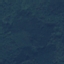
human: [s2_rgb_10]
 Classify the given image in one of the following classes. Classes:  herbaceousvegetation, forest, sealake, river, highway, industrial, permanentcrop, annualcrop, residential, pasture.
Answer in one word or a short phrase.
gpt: Forest